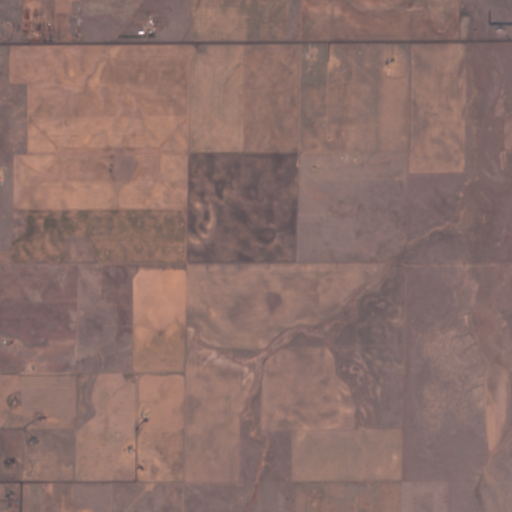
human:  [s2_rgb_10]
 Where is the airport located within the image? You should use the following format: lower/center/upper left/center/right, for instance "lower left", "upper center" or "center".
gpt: The airport is located in the upper right of the image.
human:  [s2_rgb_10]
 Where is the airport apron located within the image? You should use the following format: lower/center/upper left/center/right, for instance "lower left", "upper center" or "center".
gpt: The airport apron is located in the upper right of the image.
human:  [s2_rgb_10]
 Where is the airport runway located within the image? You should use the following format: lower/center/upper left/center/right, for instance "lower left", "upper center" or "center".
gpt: The airport runway is located in the upper right of the image.
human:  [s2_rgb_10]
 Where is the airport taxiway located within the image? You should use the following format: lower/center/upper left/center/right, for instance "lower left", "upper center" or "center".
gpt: The airport taxiway is located in the upper right of the image.
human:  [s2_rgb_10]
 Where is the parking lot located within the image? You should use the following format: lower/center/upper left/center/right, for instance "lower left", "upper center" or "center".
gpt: The parking lot is located in the upper right of the image.
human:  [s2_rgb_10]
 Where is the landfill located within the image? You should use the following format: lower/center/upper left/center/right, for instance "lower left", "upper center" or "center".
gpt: There is no landfill in the image.